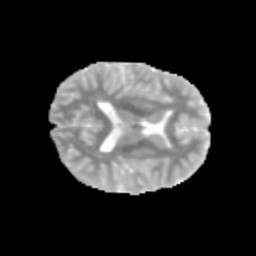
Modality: MD
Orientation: axial
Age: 11
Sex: male
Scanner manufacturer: siemens
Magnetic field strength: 3 T
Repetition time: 3.8 s
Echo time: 0.07 s